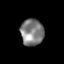
Tissue: skin
Cell type: Epithelial cells
Senescence score: 0.2839
Nuclear area (px): 600
Mean DAPI intensity: 128.128